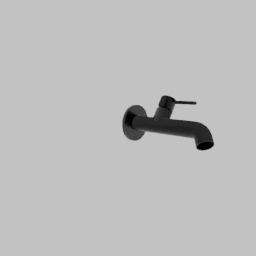
Label: appliances